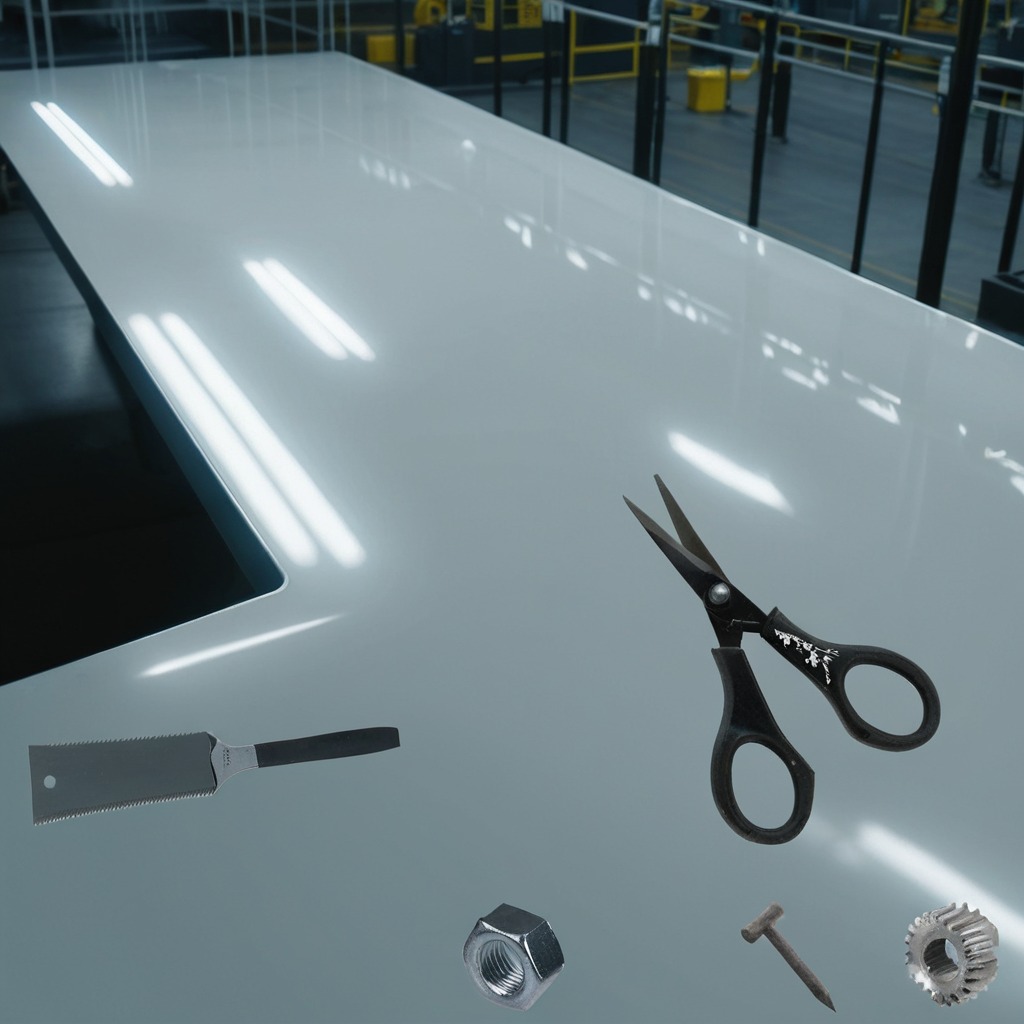
A steel gear with teeth, an iron nail, a handheld metal saw, a metal nut, and a pair of scissors are lying on a high-gloss table in a ship maintenance bay industrial lighting.